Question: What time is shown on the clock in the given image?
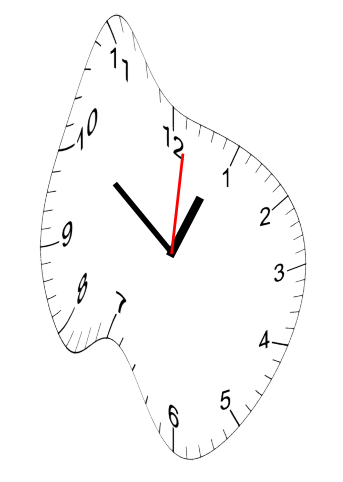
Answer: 12:51:01